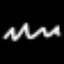
Label: squiggle